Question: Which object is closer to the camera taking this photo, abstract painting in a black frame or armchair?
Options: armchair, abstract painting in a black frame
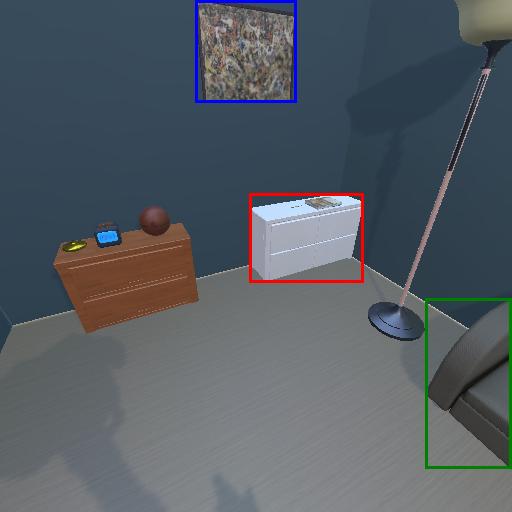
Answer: armchair